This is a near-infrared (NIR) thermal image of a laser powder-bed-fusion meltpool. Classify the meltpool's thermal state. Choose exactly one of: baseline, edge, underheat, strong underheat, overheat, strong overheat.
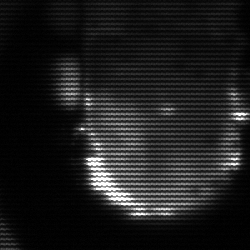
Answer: baseline